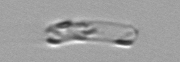
Label: Guinardia_striata